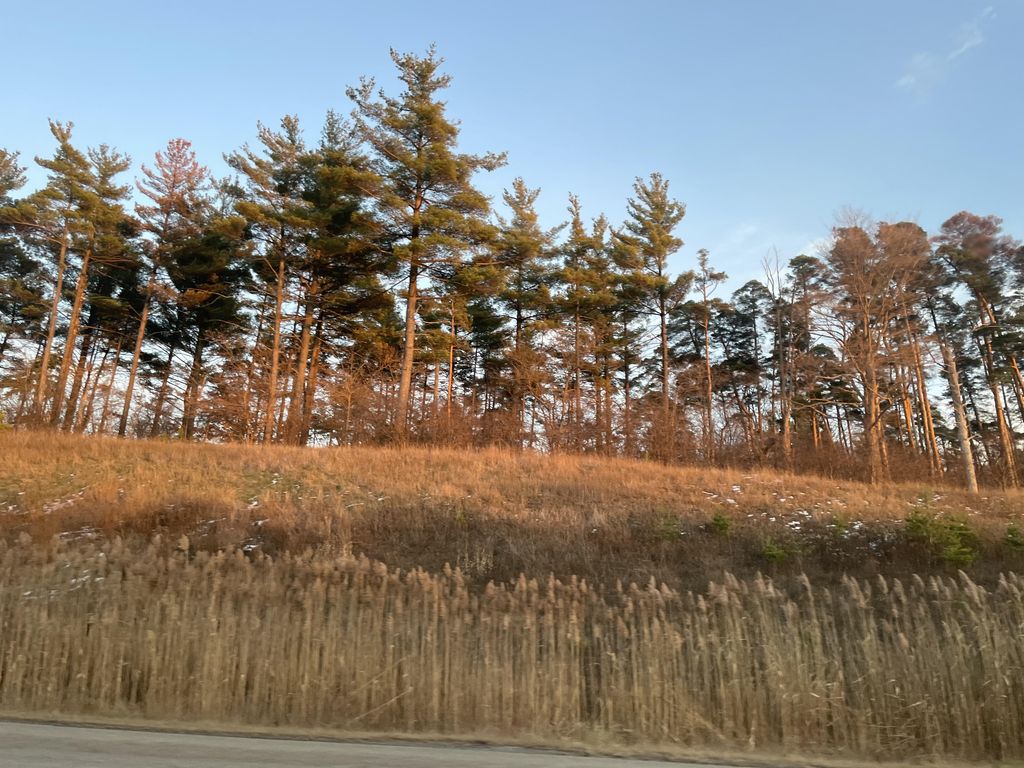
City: kitchener-waterloo